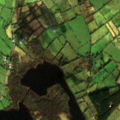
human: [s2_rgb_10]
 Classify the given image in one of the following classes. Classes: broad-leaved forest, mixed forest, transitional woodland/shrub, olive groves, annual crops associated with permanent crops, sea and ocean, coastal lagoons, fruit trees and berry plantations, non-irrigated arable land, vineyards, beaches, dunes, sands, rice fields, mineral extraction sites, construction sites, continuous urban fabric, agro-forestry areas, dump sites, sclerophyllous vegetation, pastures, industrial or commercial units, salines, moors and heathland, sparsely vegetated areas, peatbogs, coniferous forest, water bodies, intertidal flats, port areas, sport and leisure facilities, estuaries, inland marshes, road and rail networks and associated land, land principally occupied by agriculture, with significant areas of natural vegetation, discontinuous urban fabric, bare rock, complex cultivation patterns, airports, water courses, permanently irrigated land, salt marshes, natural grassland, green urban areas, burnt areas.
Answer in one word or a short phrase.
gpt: pastures, land principally occupied by agriculture, with significant areas of natural vegetation, water bodies